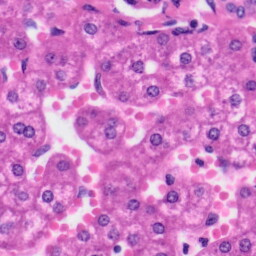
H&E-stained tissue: Liver